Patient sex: M
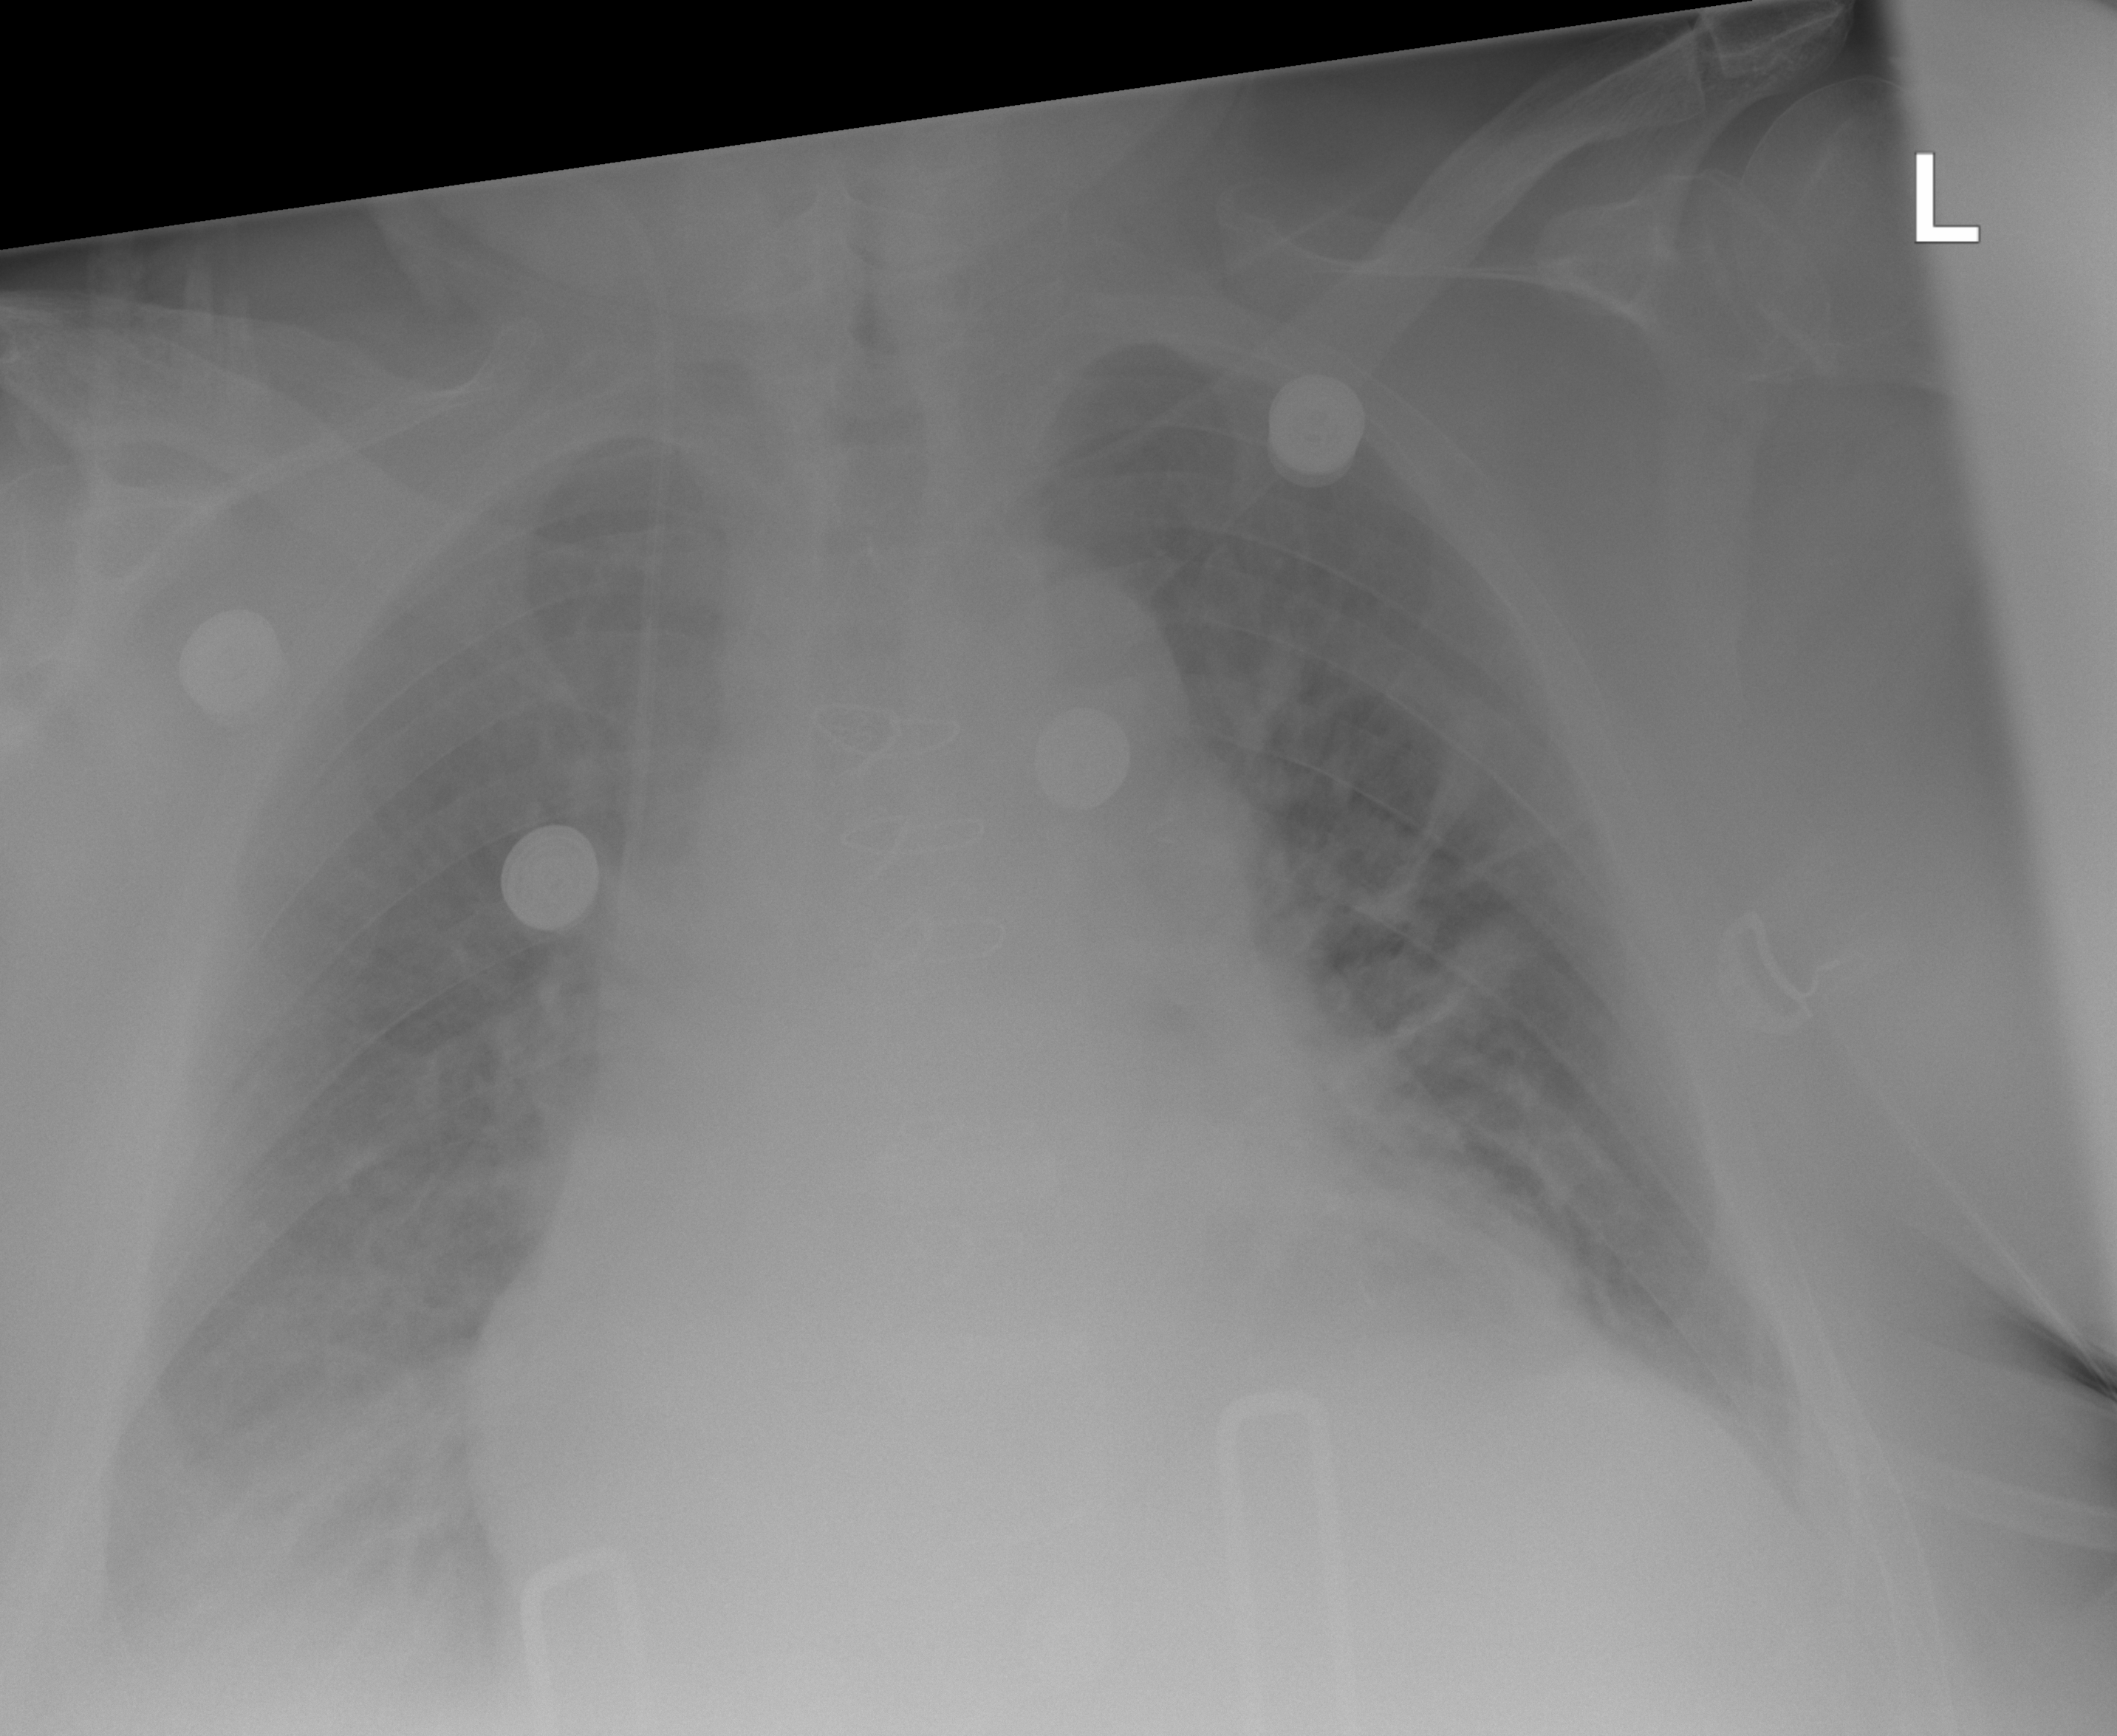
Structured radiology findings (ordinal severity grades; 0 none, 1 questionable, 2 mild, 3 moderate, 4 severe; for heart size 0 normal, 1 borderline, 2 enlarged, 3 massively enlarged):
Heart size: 2
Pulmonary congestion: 2
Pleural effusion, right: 2
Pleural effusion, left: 2
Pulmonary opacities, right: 0
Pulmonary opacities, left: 0
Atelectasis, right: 2
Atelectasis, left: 2